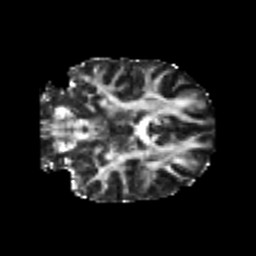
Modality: FA
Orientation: coronal
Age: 23
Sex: female
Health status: healthy
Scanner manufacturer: philips
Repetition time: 7.39 s
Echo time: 0.08599 s